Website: lowes
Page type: customer-info-address
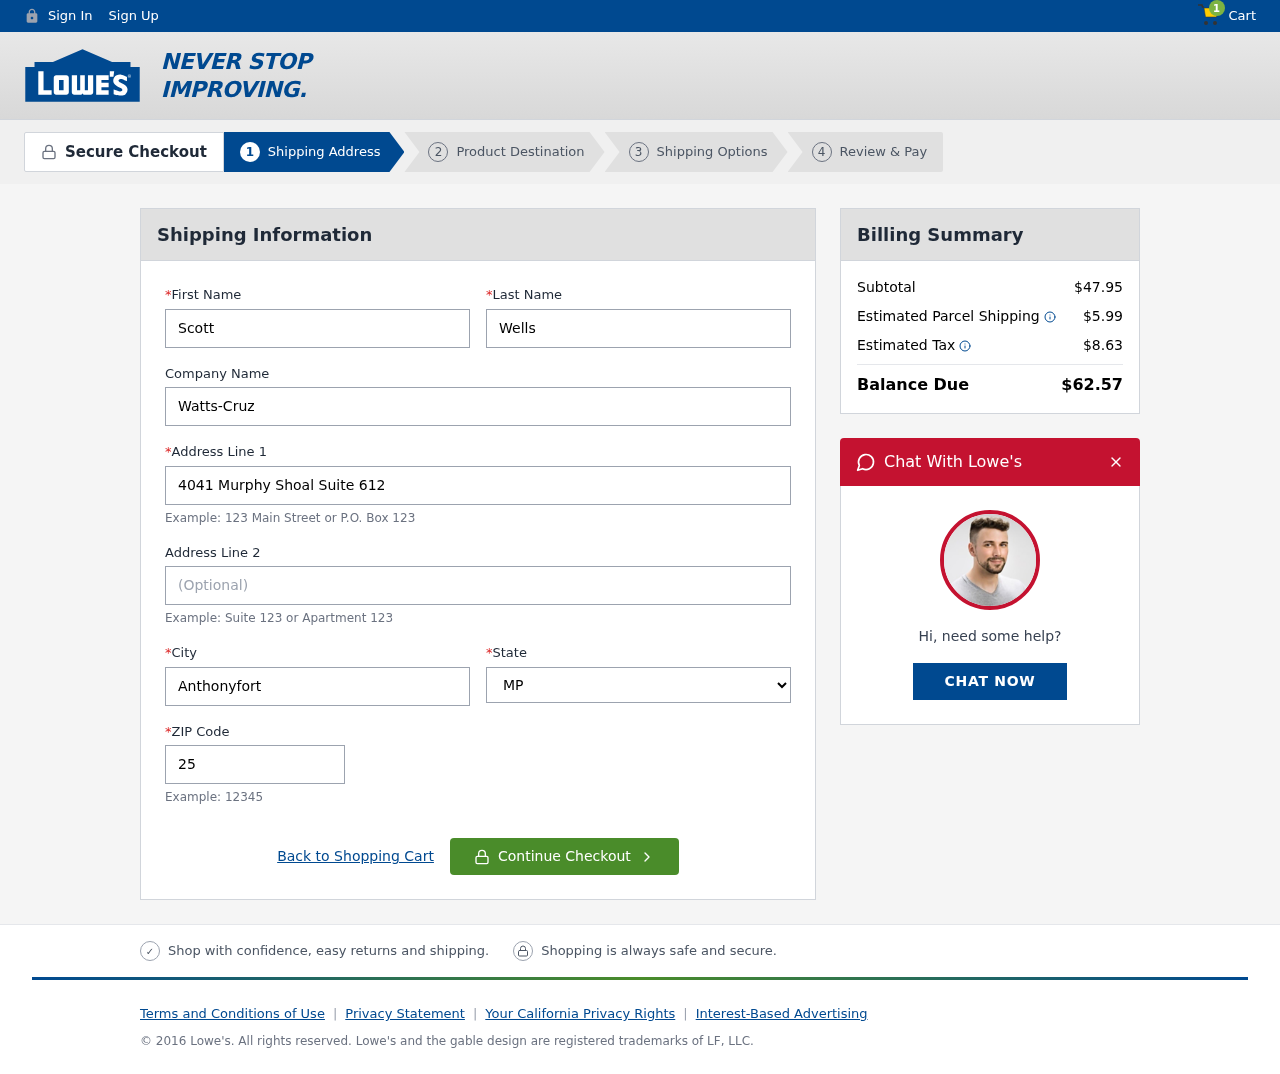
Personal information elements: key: PII_CITY
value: Anthonyfort
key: PII_COMPANY
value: Watts-Cruz
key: PII_FIRSTNAME
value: Scott
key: PII_LASTNAME
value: Wells
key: PII_POSTCODE
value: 25870
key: PII_STATE
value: MP
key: PII_STREET
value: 4041 Murphy Shoal Suite 612
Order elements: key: ORDER_NUM_ITEMS
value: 1
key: ORDER_SUBTOTAL
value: $47.95
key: ORDER_SHIPPING_COST
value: $5.99
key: ORDER_TAX
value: $8.63
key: ORDER_TOTAL
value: $62.57